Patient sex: F
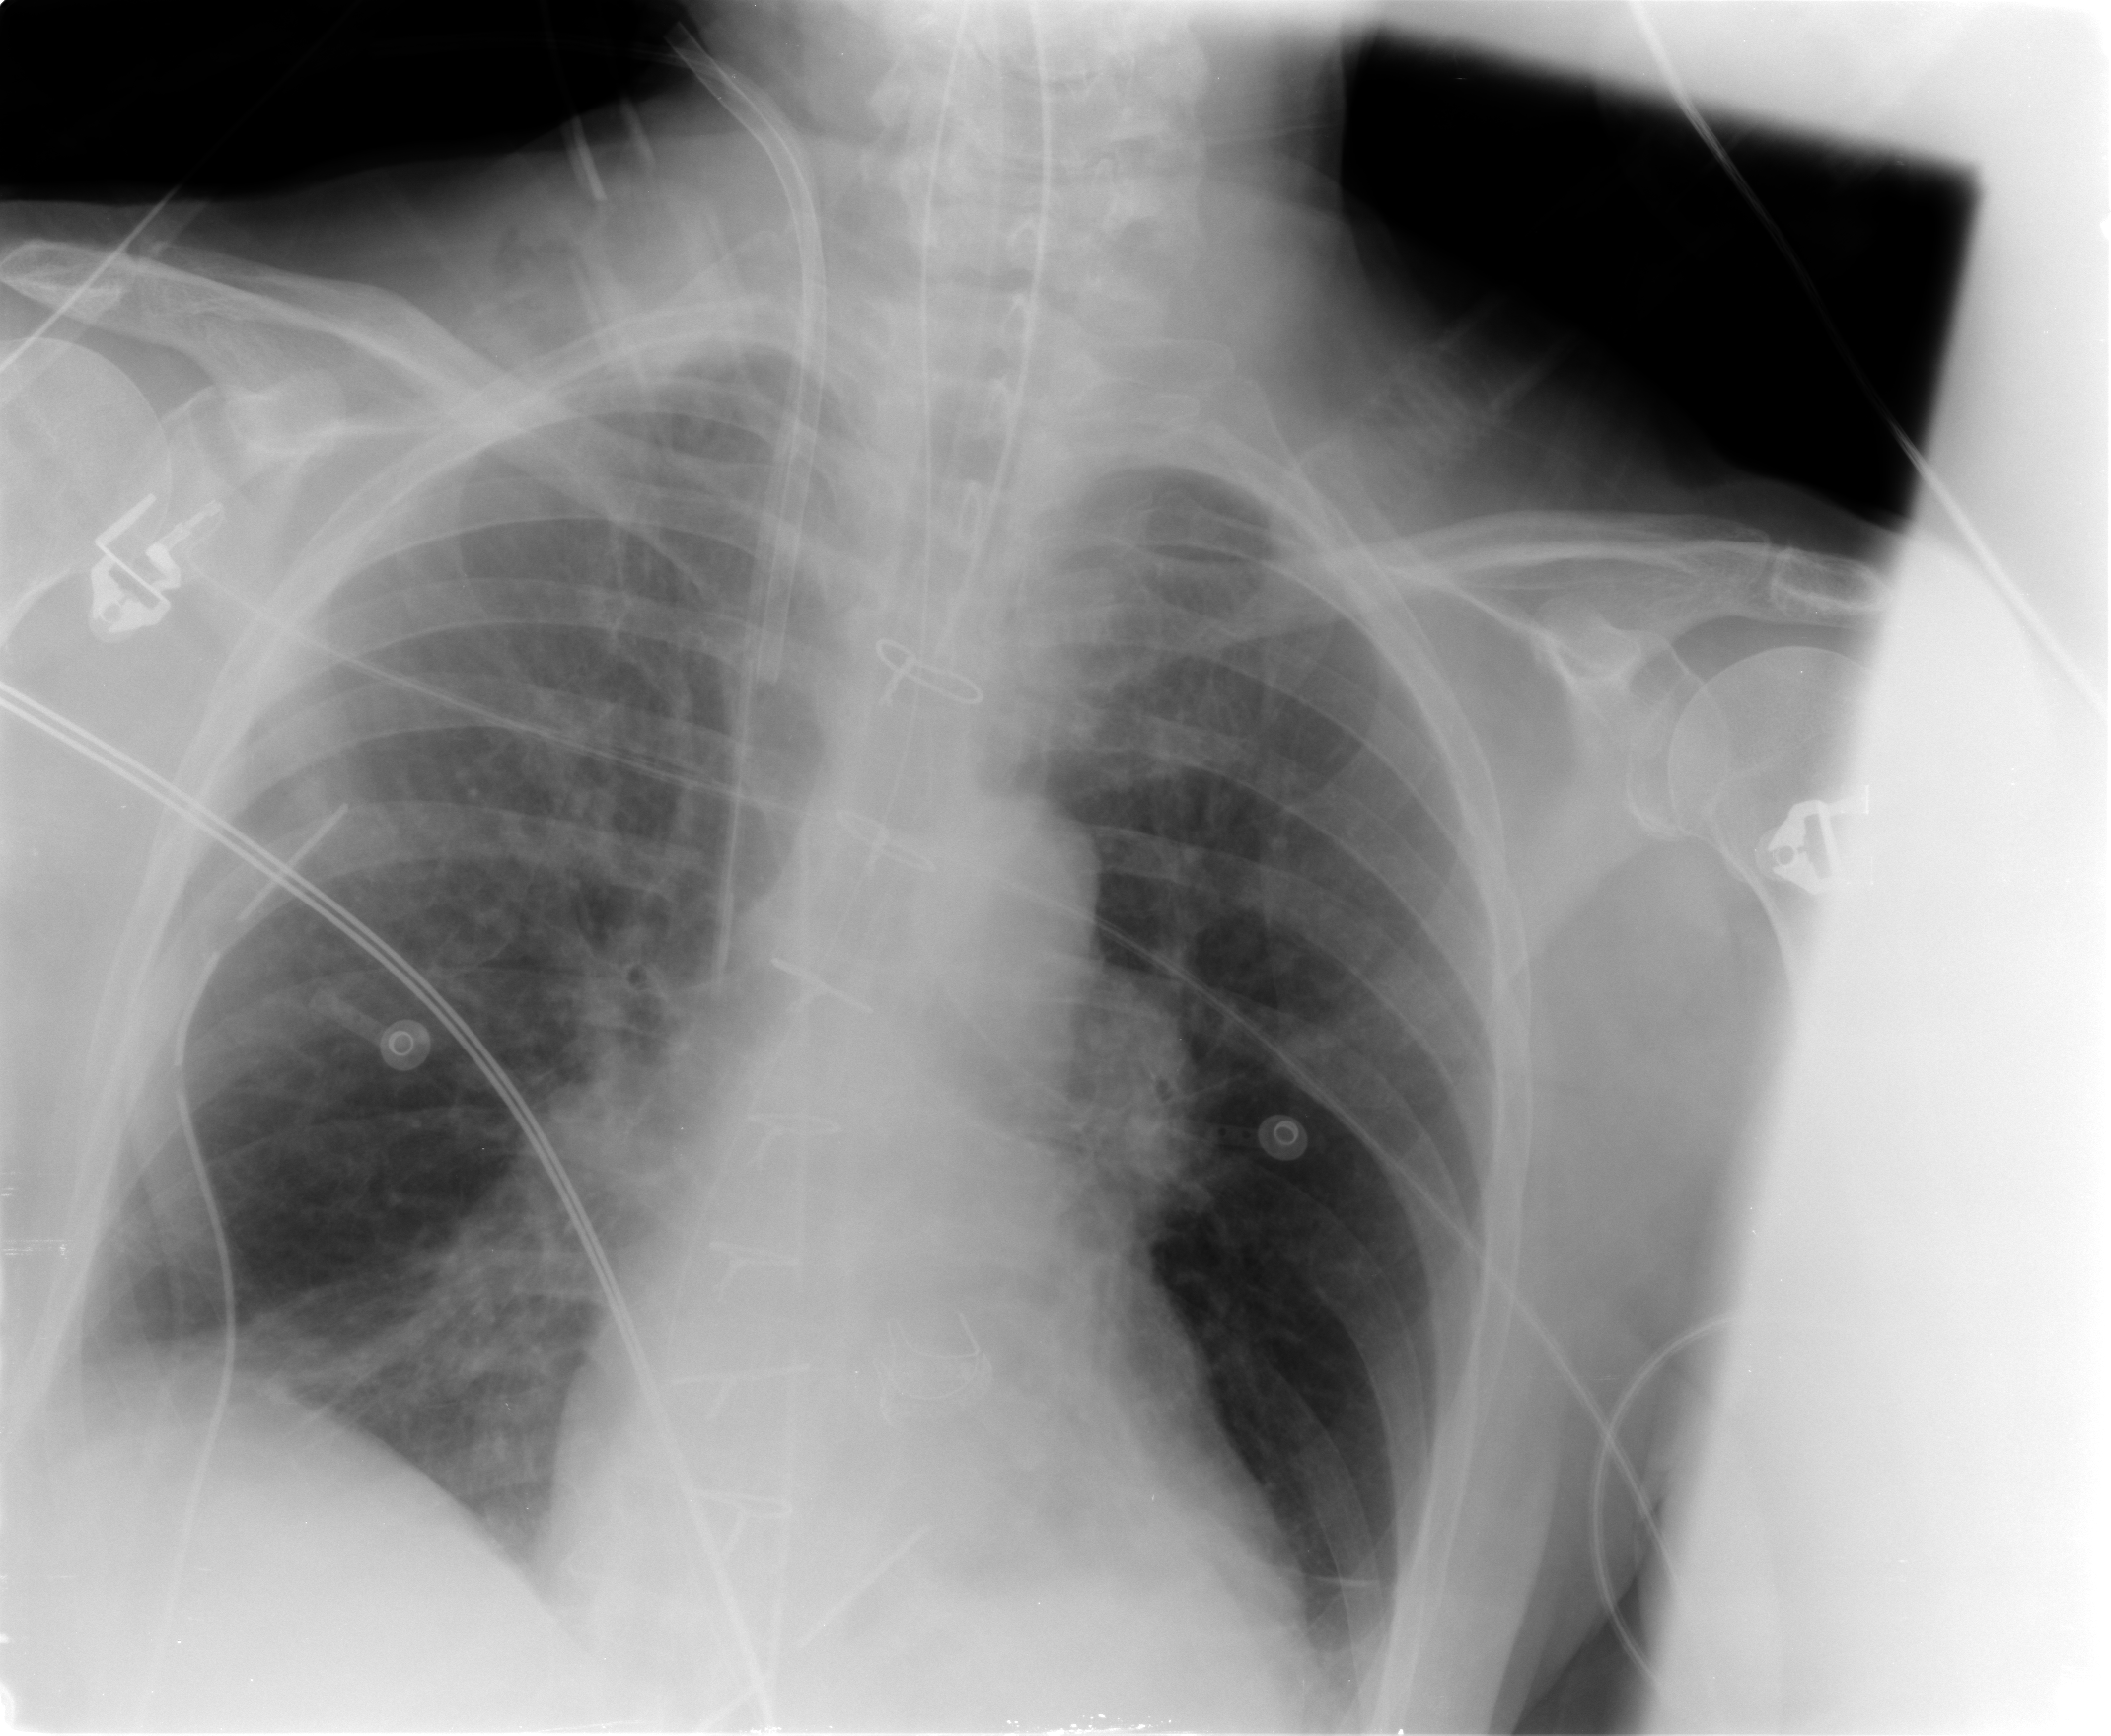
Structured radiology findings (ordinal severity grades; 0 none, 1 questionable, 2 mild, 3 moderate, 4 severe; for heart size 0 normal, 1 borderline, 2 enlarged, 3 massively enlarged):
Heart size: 0
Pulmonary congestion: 1
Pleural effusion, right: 1
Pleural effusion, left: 1
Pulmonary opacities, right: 1
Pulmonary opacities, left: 0
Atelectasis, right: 2
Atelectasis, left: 2